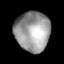
Tissue: lung
Cell type: Others
Senescence score: 0.2395
Nuclear area (px): 1362
Mean DAPI intensity: 154.739